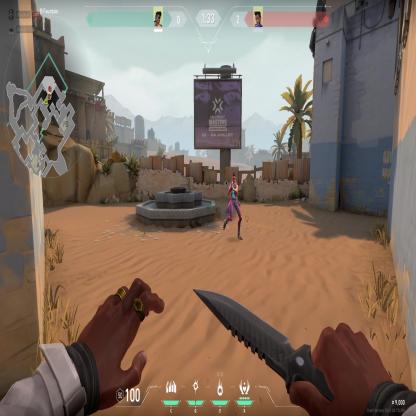
Label: enemy